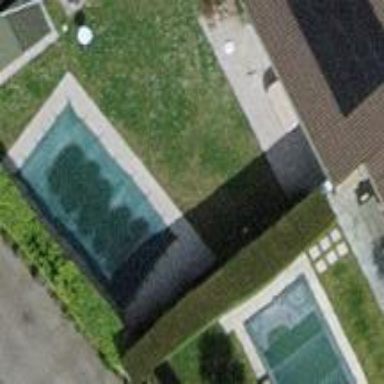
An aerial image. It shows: Swimming pool located in leisure land.